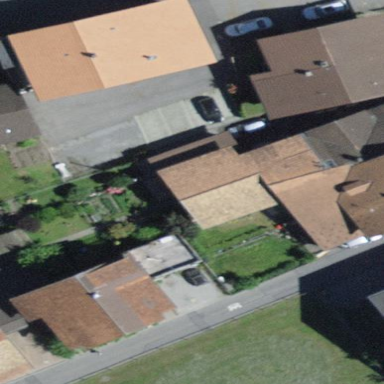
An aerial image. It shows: Residential building.